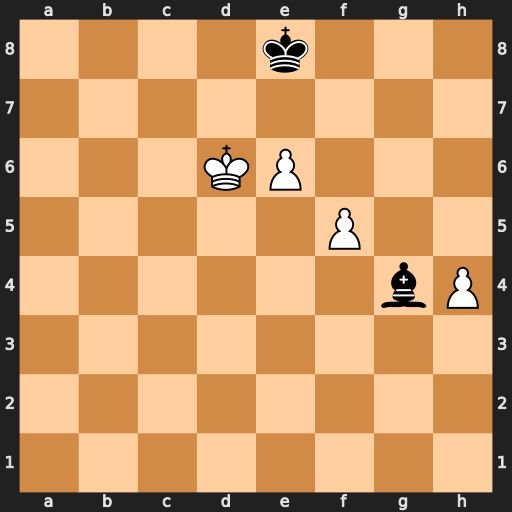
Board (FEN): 4k3/8/3KP3/5P2/6bP/8/8/8
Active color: w
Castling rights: -
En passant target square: -
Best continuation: Ke5 Ke7 Kf4 Be2 Kg5